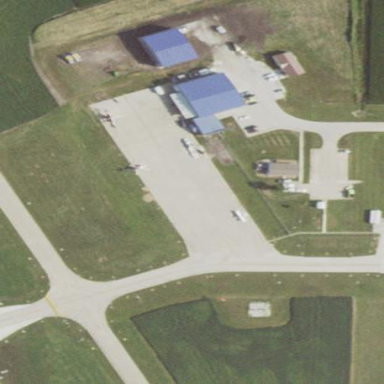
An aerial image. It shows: Apron at the airport.